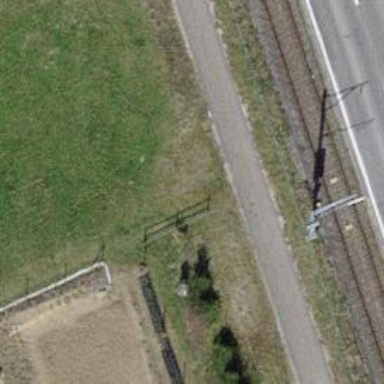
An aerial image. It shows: Asphalt track with grade1 quality.